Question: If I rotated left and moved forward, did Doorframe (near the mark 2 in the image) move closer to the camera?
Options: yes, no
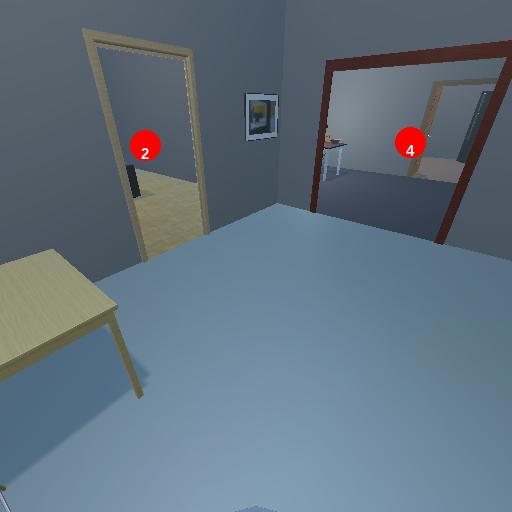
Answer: yes